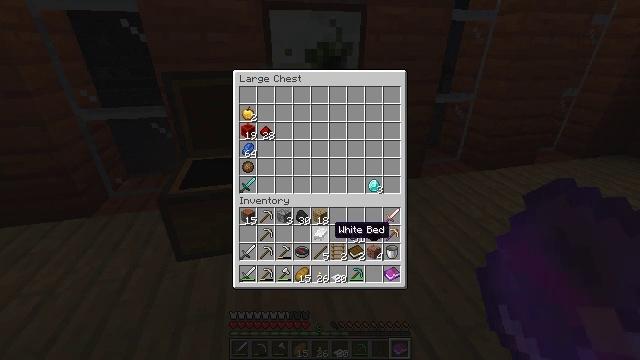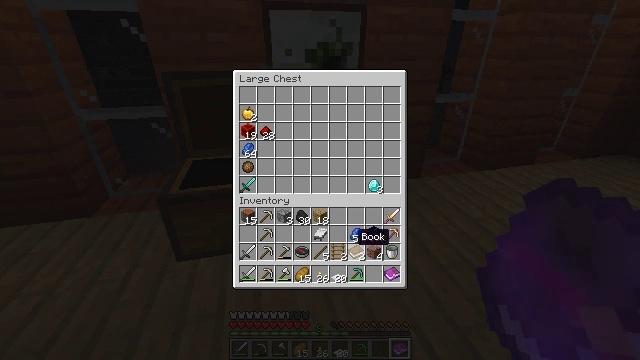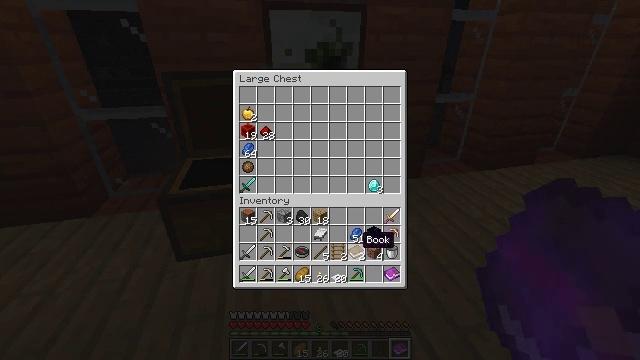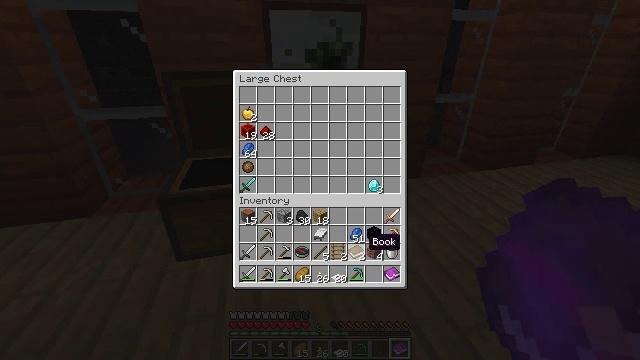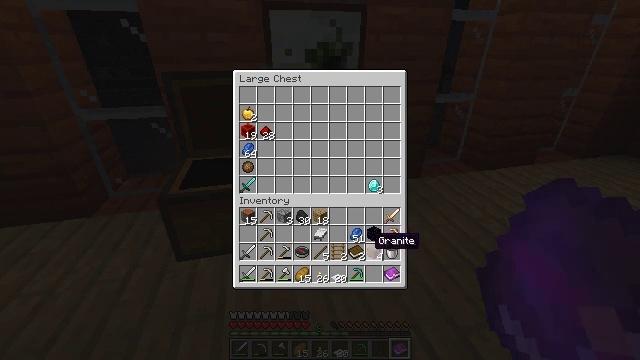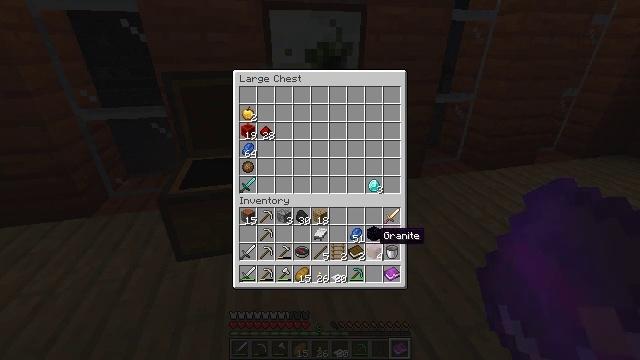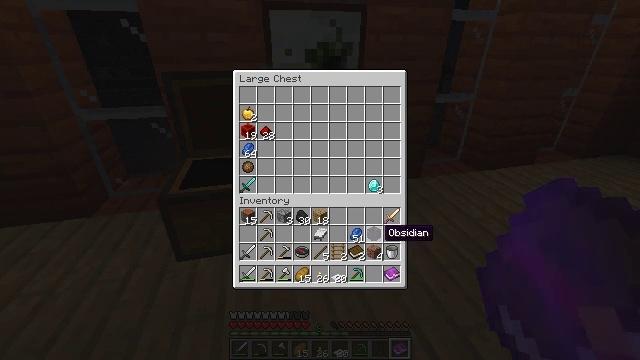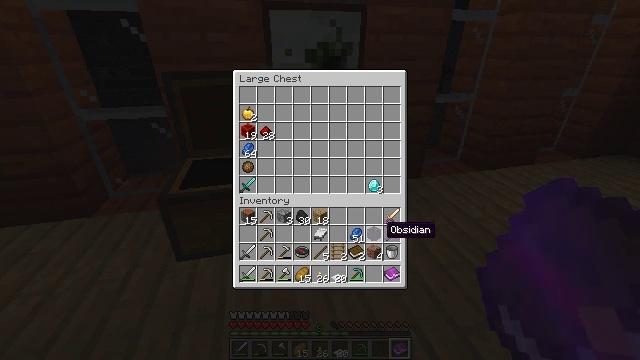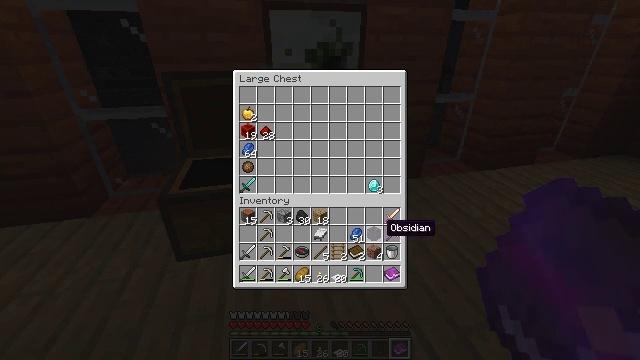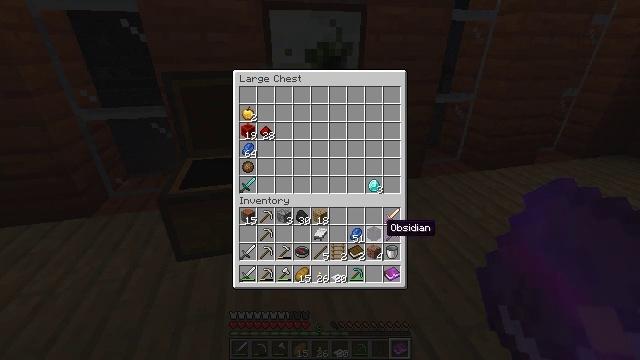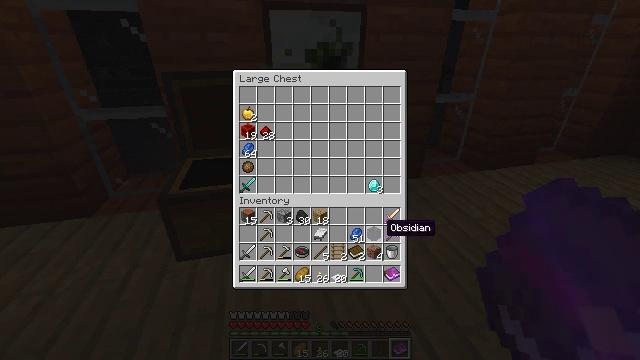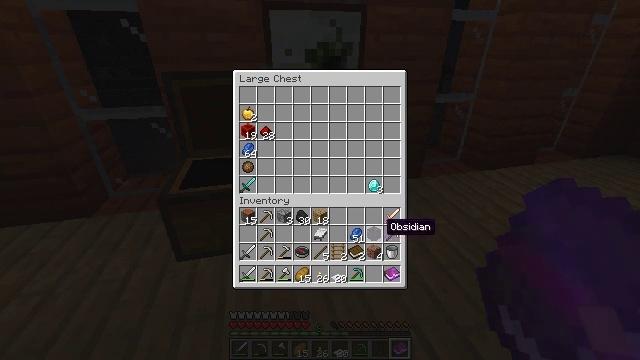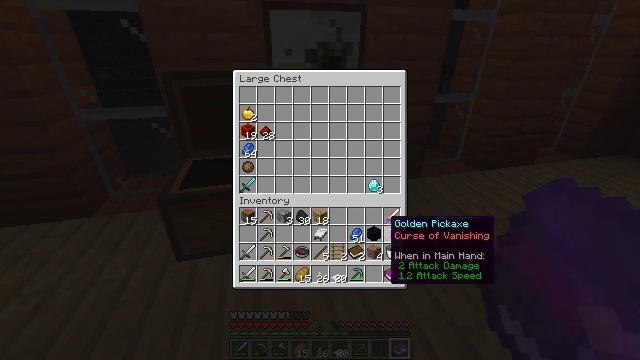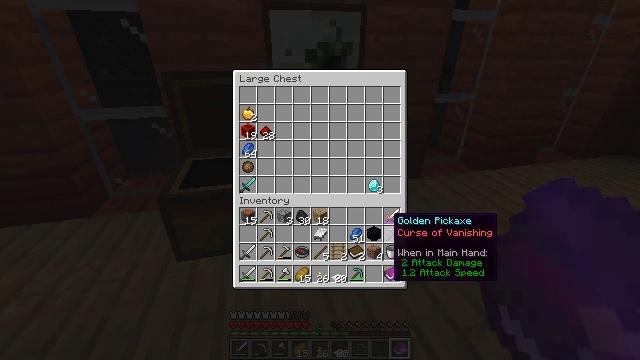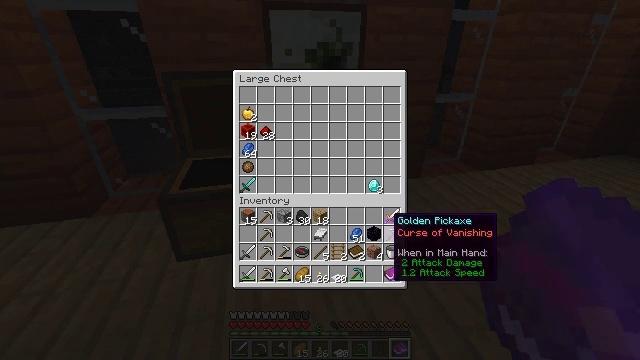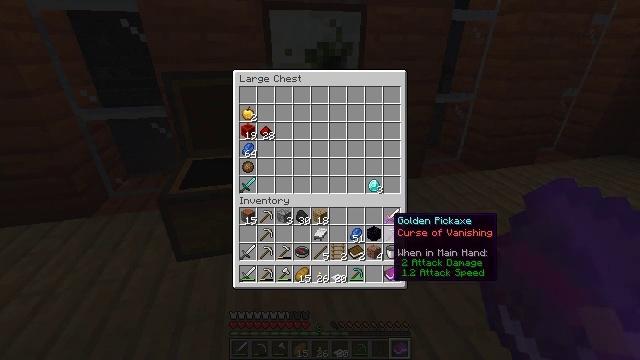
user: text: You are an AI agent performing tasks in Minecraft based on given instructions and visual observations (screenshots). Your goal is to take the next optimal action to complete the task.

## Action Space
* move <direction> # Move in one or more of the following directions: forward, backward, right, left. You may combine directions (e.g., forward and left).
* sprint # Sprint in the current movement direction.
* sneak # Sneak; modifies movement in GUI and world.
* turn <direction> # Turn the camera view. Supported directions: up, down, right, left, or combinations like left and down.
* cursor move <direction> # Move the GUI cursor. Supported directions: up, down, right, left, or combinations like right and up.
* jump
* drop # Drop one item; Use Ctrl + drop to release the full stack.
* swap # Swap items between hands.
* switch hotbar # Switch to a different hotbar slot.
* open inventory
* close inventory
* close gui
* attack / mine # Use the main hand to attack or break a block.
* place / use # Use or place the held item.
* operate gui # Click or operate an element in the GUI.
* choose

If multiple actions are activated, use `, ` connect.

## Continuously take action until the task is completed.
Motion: motion action
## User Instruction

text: Use the crafting table to create a book.
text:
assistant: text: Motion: turn right and down
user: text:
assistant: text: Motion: no_op
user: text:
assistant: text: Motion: no_op
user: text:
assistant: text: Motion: no_op
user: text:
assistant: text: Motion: no_op
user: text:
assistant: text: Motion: no_op
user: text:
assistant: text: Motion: no_op
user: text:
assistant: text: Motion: no_op
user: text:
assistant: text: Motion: no_op
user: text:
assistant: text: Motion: no_op
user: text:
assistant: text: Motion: no_op
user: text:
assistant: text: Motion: no_op
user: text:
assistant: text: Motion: no_op
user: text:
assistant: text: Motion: no_op
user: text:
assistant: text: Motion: no_op
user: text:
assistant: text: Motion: no_op
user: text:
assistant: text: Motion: no_op
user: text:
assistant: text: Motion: no_op
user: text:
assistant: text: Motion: attack / mine
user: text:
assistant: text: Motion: attack / mine
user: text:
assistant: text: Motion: turn left and up
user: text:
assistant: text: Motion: turn left and up
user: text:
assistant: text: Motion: turn left and up
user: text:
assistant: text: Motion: no_op
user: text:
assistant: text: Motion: no_op
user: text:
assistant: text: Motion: no_op
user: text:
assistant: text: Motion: no_op
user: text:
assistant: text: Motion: no_op
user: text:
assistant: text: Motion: no_op
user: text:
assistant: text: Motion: no_op